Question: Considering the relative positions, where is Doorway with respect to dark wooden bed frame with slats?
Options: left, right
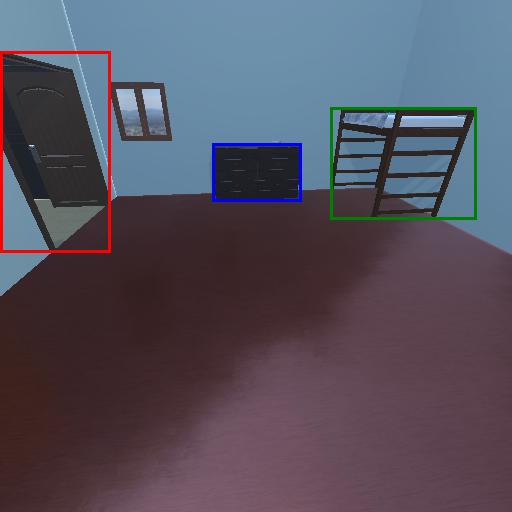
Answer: left